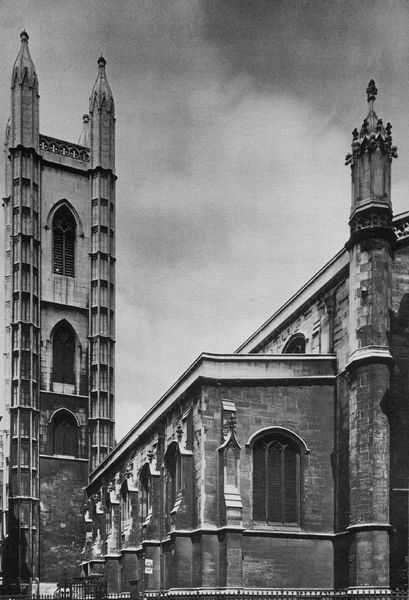
Titel: St Andrew, Holborn
Standort: London (EU - GB)
Schlagwörter: fenster, gotik, turm, spitzbogen, krake, rundbogenfenster, kreuzblume, frühgotik